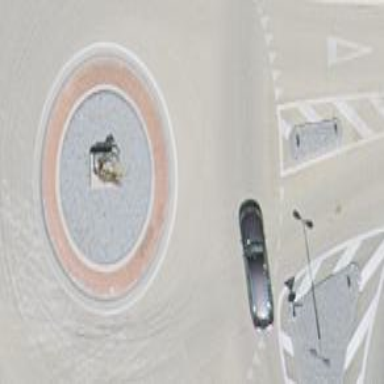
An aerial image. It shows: Roundabout at primary highway.